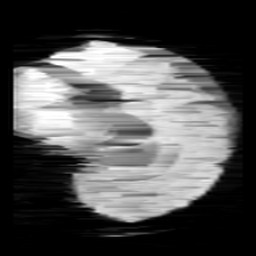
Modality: minIP
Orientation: sagittal
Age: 11
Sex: female
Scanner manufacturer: siemens
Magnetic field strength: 3 T
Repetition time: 0.027 s
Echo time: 0.02 s